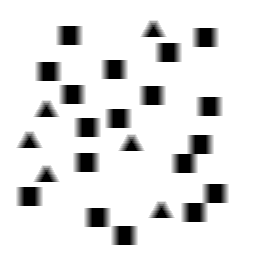
Squares: 18
Triangles: 6
Stars: 0
Total shapes: 24